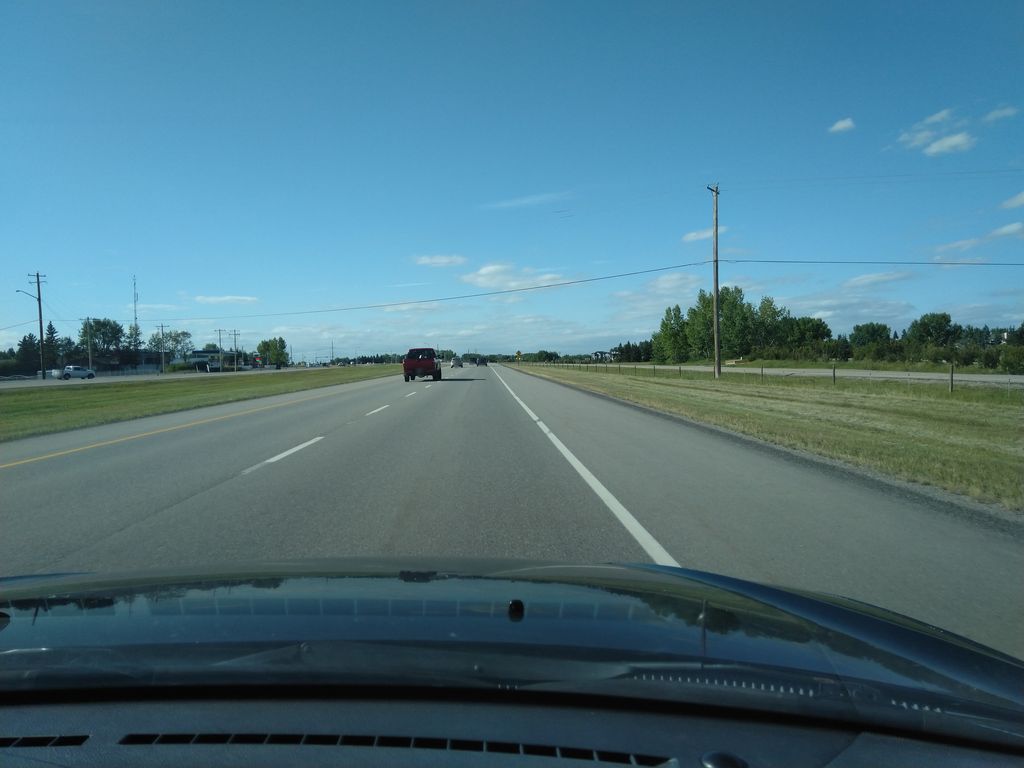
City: calgary